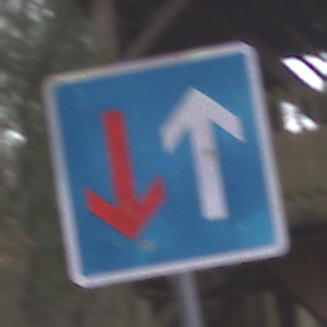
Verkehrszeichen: VorrangVorGegenverkehr
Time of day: MorningAfternoon
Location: Outdoor (Nature)
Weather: Overcast
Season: Autumn
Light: Natural